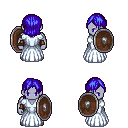
a pixel art fantasy rpg character, male body template, dark elf, purple skin, underdress, teal pants, blue long bangs hairstyle, cloth bracers, maroon shoes, shield, four views (front, back, left, right), 2x2 character sprite sheet, small pixel art, hard edges, no anti-aliasing